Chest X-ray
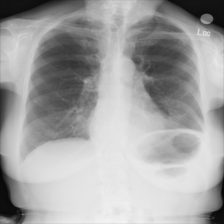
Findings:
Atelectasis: negative
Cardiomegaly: negative
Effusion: negative
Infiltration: negative
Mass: negative
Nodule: negative
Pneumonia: negative
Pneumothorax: negative
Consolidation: negative
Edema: negative
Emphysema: negative
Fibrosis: negative
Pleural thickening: negative
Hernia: negative